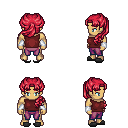
a pixel art fantasy rpg character, male body template, human, tanned skin, maroon sleeveless shirt, magenta pants, ruby red princess hairstyle, white cloth bracers, gray slippers, four views (front, back, left, right), 2x2 character sprite sheet, small pixel art, hard edges, no anti-aliasing